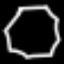
Label: octagon